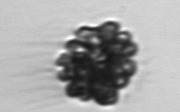
Label: Corymbellus